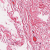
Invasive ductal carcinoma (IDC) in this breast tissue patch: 0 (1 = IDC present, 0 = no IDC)